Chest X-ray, PA view. Patient: 43 years old, sex F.
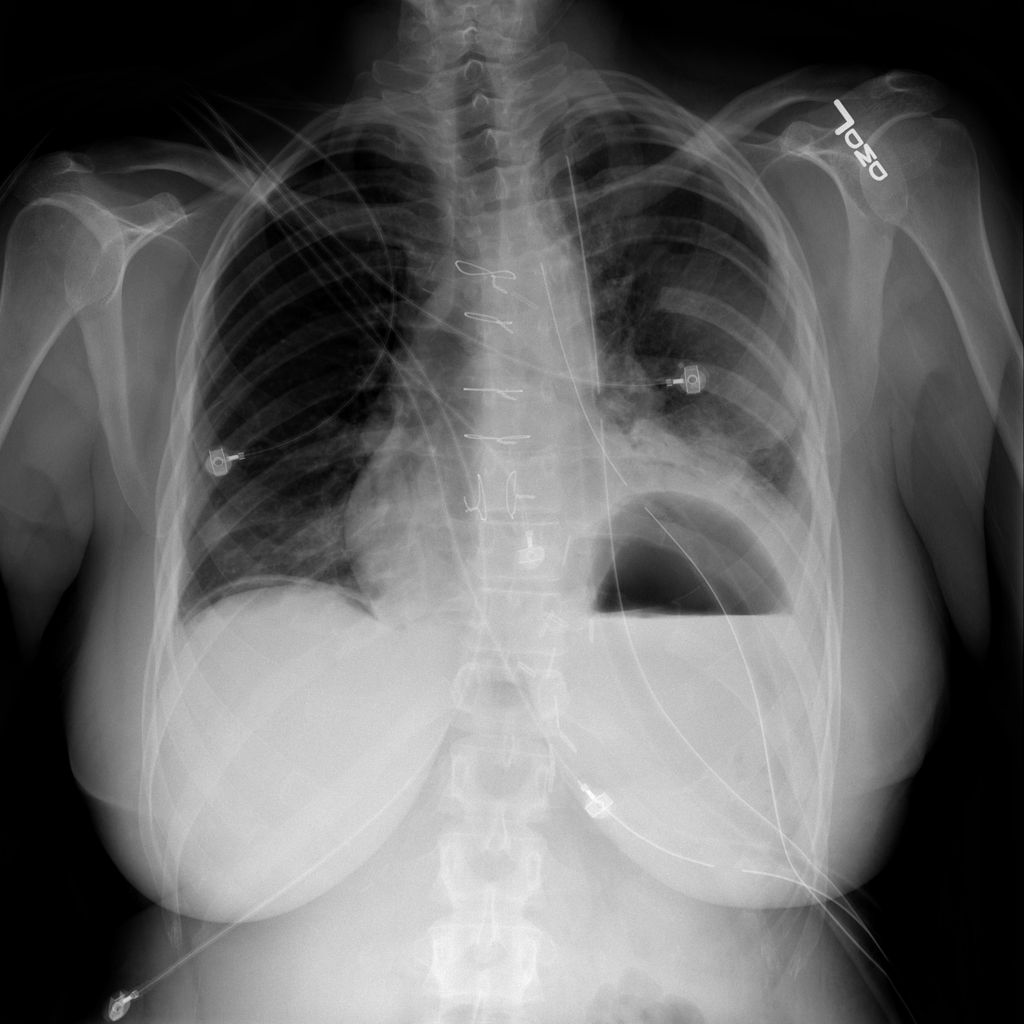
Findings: No Finding